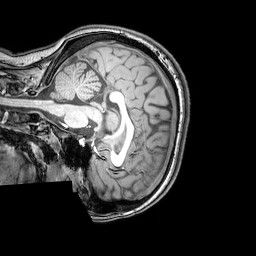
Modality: T1w
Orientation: sagittal
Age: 20
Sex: female
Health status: healthy
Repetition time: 0.081 s
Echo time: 0.037 s